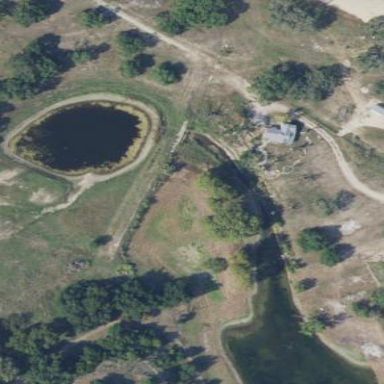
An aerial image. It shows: Serene pond surrounded by nature.